Question: I've creating entities from a data-source using Netbeans 7.4.
And I have an error which arises with all entities which have a composite primary key. The error can be seen below.
I have searched this problem on stack-overflow and its is usually because people have not defined the join columns. but I have this done. I'm also unsure how there is errors in code generated by netbeans.
Here is an image of my MySQL database which I forward engineered to create these entitys:
Any help would be greatly appreciated !

Here is the only the relevant code
'''
public class Absence implements Serializable {
private static final long serialVersionUID = 1L;
@EmbeddedId
protected AbsencePK absencePK;
@Basic(optional = false)
@NotNull
@Column(name = "idAbsence")
private int idAbsence;
@Basic(optional = false)
@NotNull
@Column(name = "Date")
@Temporal(TemporalType.DATE)
private Date date;
@Size(max = 35)
@Column(name = "type")
private String type;
@Lob
@Size(max = 65535)
@Column(name = "remark")
private String remark;
@JoinColumn(name = "TimeTable_Period", referencedColumnName = "Period", insertable = false, updatable = false)
@ManyToOne(optional = false)
private Timetable timetable;
@JoinColumn(name = "Student_idStudent", referencedColumnName = "idStudent", insertable = false, updatable = false)
@ManyToOne(optional = false)
private Student student;
@JoinColumn(name = "Class_idClass", referencedColumnName = "idClass", insertable = false, updatable = false)
@ManyToOne(optional = false)
private Class class1;
'''
'''
@Embeddable
public class AbsencePK implements Serializable {
@Basic(optional = false)
@NotNull
@Column(name = "Class_idClass")
private int classidClass;
@Basic(optional = false)
@NotNull
@Column(name = "Student_idStudent")
private int studentidStudent;
@Basic(optional = false)
@NotNull
@Column(name = "TimeTable_Period")
private int timeTablePeriod;
public AbsencePK() {
}
public AbsencePK(int classidClass, int studentidStudent, int timeTablePeriod) {
this.classidClass = classidClass;
this.studentidStudent = studentidStudent;
this.timeTablePeriod = timeTablePeriod;
}
'''
Caused by: Exception [EclipseLink-7220] (Eclipse Persistence Services - 2.5.0.v20130507-3faac2b):
org.eclipse.persistence.exceptions.ValidationException
Exception Description: The @JoinColumns on the annotated element [field timetable] from the entity class [class com.fyp.simstest.Absence] is incomplete.
When the source entity class uses a composite primary key, a @JoinColumn must be specified for each join column using the @JoinColumns.
Both the name and the referencedColumnName elements must be specified in each such @JoinColumn.
at org.eclipse.persistence.exceptions.ValidationException.incompleteJoinColumnsSpecified(ValidationException.java:1847)
'''
@Entity
@Table(name = "timetable")
@XmlRootElement
@NamedQueries({
@NamedQuery(name = "Timetable.findAll", query = "SELECT t FROM Timetable t"),
@NamedQuery(name = "Timetable.findByPeriod", query = "SELECT t FROM Timetable t WHERE t.timetablePK.period = :period"),
@NamedQuery(name = "Timetable.findByDay", query = "SELECT t FROM Timetable t WHERE t.timetablePK.day = :day"),
@NamedQuery(name = "Timetable.findByClassidClass", query = "SELECT t FROM Timetable t WHERE t.timetablePK.classidClass = :classidClass")})
public class Timetable implements Serializable {
private static final long serialVersionUID = 1L;
@EmbeddedId
protected TimetablePK timetablePK;
@OneToMany(cascade = CascadeType.ALL, mappedBy = "timetable")
private Collection<Absence> absenceCollection;
@JoinColumn(name = "Class_idClass", referencedColumnName = "idClass", insertable = false, updatable = false)
@ManyToOne(optional = false)
private Class class1;
public Timetable() {
}
public Timetable(TimetablePK timetablePK) {
this.timetablePK = timetablePK;
}
'''
'''
Embeddable
public class TimetablePK implements Serializable {
@Basic(optional = false)
@NotNull
@Column(name = "Period")
private int period;
@Basic(optional = false)
@NotNull
@Size(min = 1, max = 45)
@Column(name = "Day")
private String day;
@Basic(optional = false)
@NotNull
@Column(name = "Class_idClass")
private int classidClass;
public TimetablePK() {
}
public TimetablePK(int period, String day, int classidClass) {
this.period = period;
this.day = day;
this.classidClass = classidClass;
}
'''
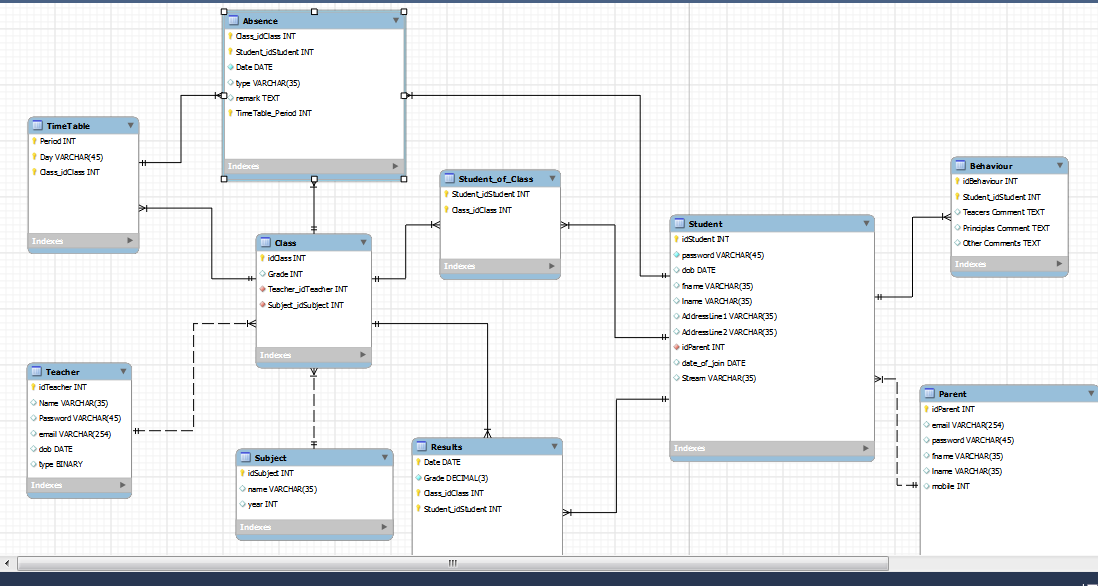
Answer: Your diagram indicates the 'TimeTable' table has a primary key composed of three columns ('Period', 'Day', and 'Class_idClass'). You will need to add an annotation to 'Absence.timeTable' that looks something like this:
'''
public class Absence implements Serializable {
...
@JoinColumns[
@JoinColumn(name = "TimeTable_Period", referencedColumnName = "Period", ...),
@JoinColumn(name = "????", referencedColumnName = "Day", ...),
@JoinColumn(name = "Class_idClass", referencedColumnName = "Class_idClass", ...)
]
@ManyToOne(optional = false)
private TimeTable timeTable;
...
}
'''